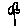
Label: flower